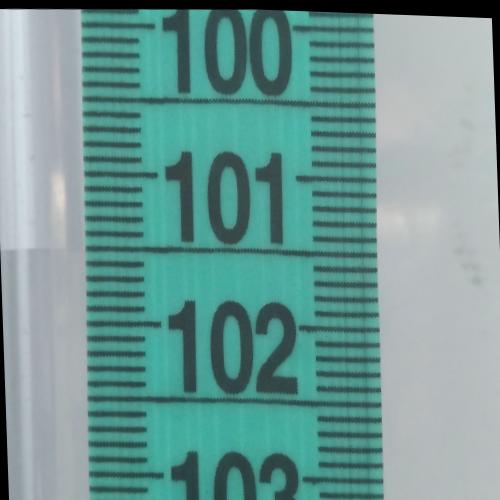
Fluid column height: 101.5 cm